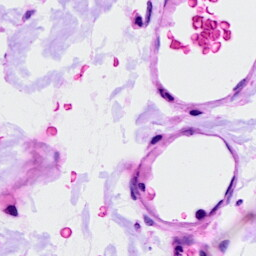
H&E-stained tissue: Ovarian